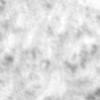
Label: no_change